Question: I need to dynamically add validation rules to a text box when the user clicks on the checkbox in that row and remove it when the user unchecks it. This is what I did, and it works fine, but I'm not sure if it is the right way to do it.
Here's my html code:
'''
<tbody>
<c:forEach items="${list}" var="item">
<tr>
<td align="center">
<input type="checkbox" name="selectItems" value="<c:out value="${item.numberPlate}"/>" />
</td>
<td align="left"><c:out value="${item.numberPlate}"/></td>
<td align="left"><c:out value="${item.driver.fullName}"/></td>
<td align="left"><input type="text" name="mileage_<c:out value="${item.numberPlate}"/>" value="" /></td>
</tr>
</c:forEach>
</tbody>
'''
and my jquery:
Now I'm using and it also works fine,but isn't there a quicker way of doing this? I mean , one way to avoid writing so many 'add/removeClass' instructions? and finally how could I indicate "min:100" or " minlength:6" with addClass?
'''
$("input[name=selectItems]").change(function() {
if (this.checked)
{
$(this).closest("tr").find("input[name^=mileage]").addClass('required');
$(this).closest("tr").find("input[name^=mileage]").addClass('number');
}
else
{
$(this).closest("tr").find("input[name^=mileage]").removeClass("required")
$(this).closest("tr").find("input[name^=mileage]").removeClass('number');
}
});
'''

any suggestion is welcome and... I almost forgot, Merry Xmas!
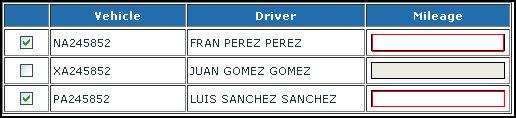
Answer: One small improvement would be to use addClass and removeClass instead of assigning class values using attr so that you would not remove any classes already assigned to the input fields that don't deal with validation (i.e. classes assigned to style the fields)
: (Updated the code below as per your comments)
'''
$("input[name=selectItems]").change(function() {
var me = $(this);
var scoper = me.parent().parent();
var otherInputs = $("input[name^=mileage]", scoper);
if (this.checked)
{
otherInputs.addClass('required number');
otherInputs.attr('maxlength', '6');
}
else
{
otherInputs.removeClass("required number");
}
});
'''